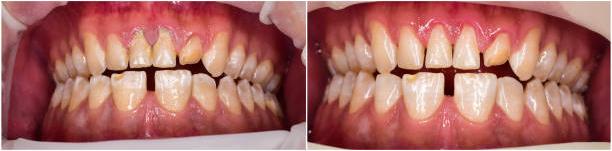
Condition: Calculus